Question: I have a jquery text rotator that rotates text pulling from a database with PHP.
Here's a diagram:

The text then has a more info button to the side that will go to the corresponding page to the event ( So if one of the rotations is "Example Event" then the more info button will go to event.php?id= if the row containing "Example Event"'s id is 6. Unfortunately, the moreinfo.php buttons link always goes to the first rotation corresponding page ( so if the first rotation is "Example Event" and "Example Event" has the id 6, then the more info button will always stay linked to the page where id=6 even when its a different rotation like "A Better Event" which has an id=8.
Thanks for any help ( I know this my description is pretty confusing). Also, if you can tell what the problem is, can you explain your solution a little (I'm learning PHP and find looking at solutions to problems I have helps me learn a lot!)
'''
<div id="rotate">
<?php
while ($row = mysql_fetch_assoc($result)) {
$id = $row['id'];
echo"
<font>
".$row['tag']."
</font>";
}?>
</div>
</div>
<div class='grid_2'><a href='events.php?id=<?php echo $id;?>'><button id='eventinfo'>event info &raquo;</button></a></div>
'''
and here is the rotate code:
'''
<script type="text/javascript">
(function($){
$.fn.extend({
//plugin name - rotaterator
rotaterator: function(options) {
var defaults = {
fadeSpeed: 600,
pauseSpeed: 100,
child:null
};
var options = $.extend(defaults, options);
return this.each(function() {
var o =options;
var obj = $(this);
var items = $(obj.children(), obj);
items.each(function() {$(this).hide();})
if(!o.child){var next = $(obj).children(':first');
}else{var next = o.child;
}
$(next).fadeIn(o.fadeSpeed, function() {
$(next).delay(o.pauseSpeed).fadeOut(o.fadeSpeed, function() {
var next = $(this).next();
if (next.length == 0){
next = $(obj).children(':first');
}
$(obj).rotaterator({child : next, fadeSpeed : o.fadeSpeed, pauseSpeed : o.pauseSpeed});
})
});
});
}
});
})(jQuery);
$(document).ready(function() {
$('#rotate').rotaterator({fadeSpeed:1200, pauseSpeed:6000});
});
</script>
'''
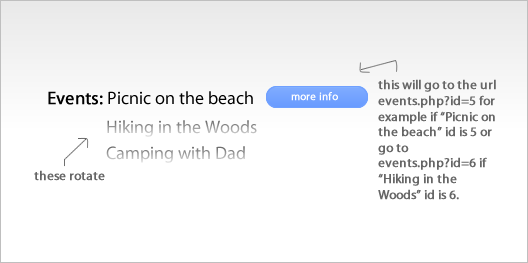
Answer: When you make your rotate div, you can add hidden fields to each loop to save the 'id' of each iteration.
'''
<div id="rotate">
<?php
$index = 0;
while ($row = mysql_fetch_assoc($result)) {
$id = $row['id'];
echo "<font>".$row['tag']."</font>";
echo "<input type='hidden' id='rotate_".$index."' value='$id' />";
$index++;
}?>
</div>
'''
Then you can maintain an index in javascript to correspond with the index I made above, and when you rotate the text, do
'''
var newLinkID = $('#rotate_' + index).val();
$('.grid_2 a').attr('href', 'events.php?id=' + newLinkID);
'''